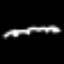
Label: squiggle